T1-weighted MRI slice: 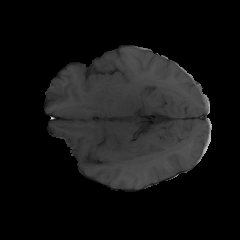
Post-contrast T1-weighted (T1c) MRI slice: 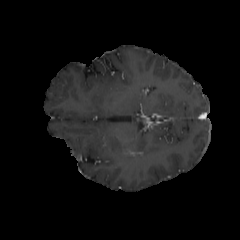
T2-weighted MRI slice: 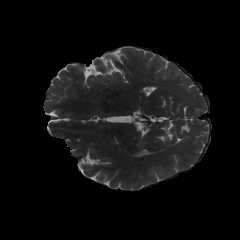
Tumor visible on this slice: no